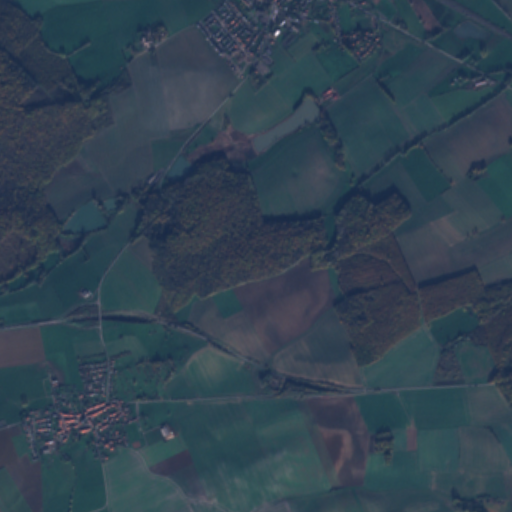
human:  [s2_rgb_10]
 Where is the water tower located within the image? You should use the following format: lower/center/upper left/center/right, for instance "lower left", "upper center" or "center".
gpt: The water tower is located in the upper center of the image.
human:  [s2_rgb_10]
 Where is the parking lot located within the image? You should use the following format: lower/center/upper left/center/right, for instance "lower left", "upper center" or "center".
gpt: There is no parking lot in the image.